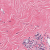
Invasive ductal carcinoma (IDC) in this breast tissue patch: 0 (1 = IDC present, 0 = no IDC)